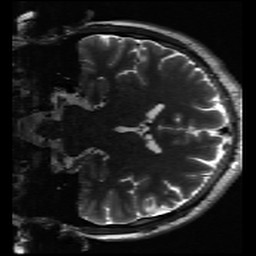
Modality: inplaneT2
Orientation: coronal